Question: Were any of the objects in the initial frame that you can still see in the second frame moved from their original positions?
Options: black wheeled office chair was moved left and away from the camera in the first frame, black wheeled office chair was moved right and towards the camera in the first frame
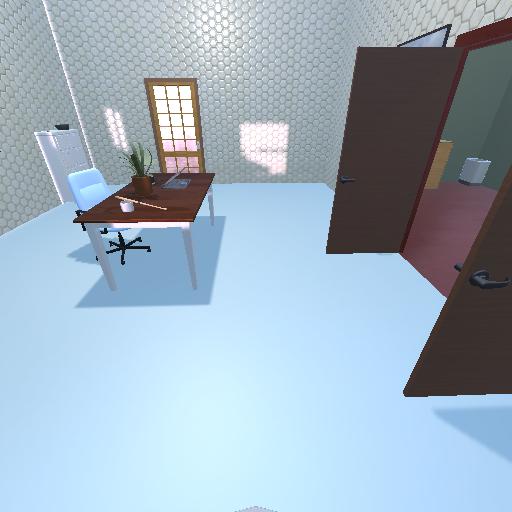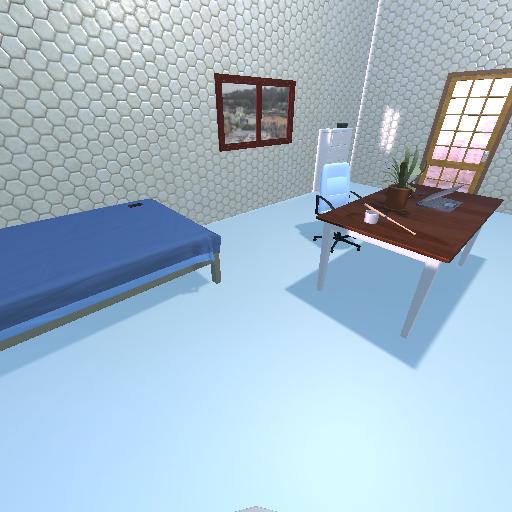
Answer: black wheeled office chair was moved left and away from the camera in the first frame